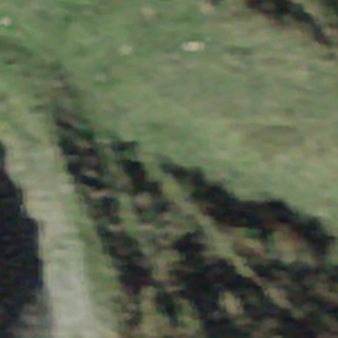
Label: other